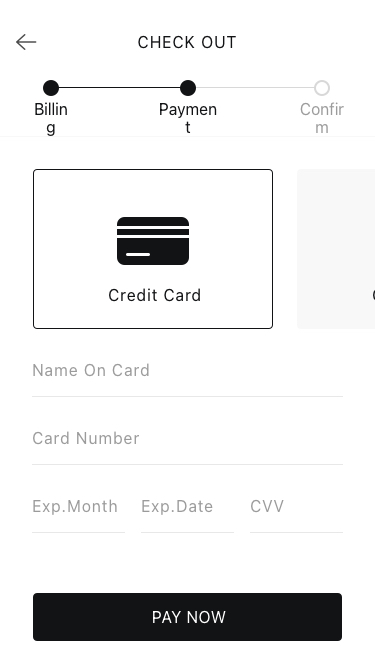
Text in this UI design:
Name On Card
Card Number
CVV
Exp.Month
Exp.Date
Credit Card
Credit Card
Billing
Payment
Confirm
Check out
Pay Now